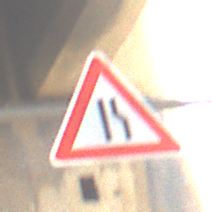
Verkehrszeichen: EinseitigVerengteFahrbahnRechts
Umgebung: Roofed, Beach
Tageszeit: Midday
Wetter: Overcast
Licht: Natural
Jahreszeit: NotSpecified
Kontrast: LowContrast